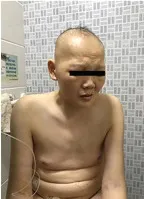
Photographs of the WSS patients. (A, B) The proband's hair, eyebrows and eyelashes are sparse, and infantile external genitalia.
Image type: medical_photograph (other_medical_photograph)